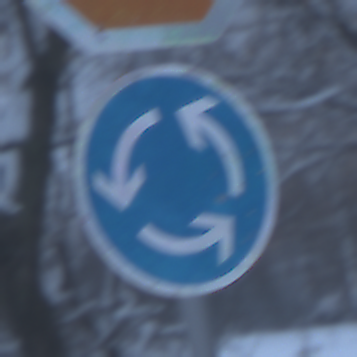
Verkehrszeichen: Kreisverkehr
Zusatzzeichen oben: Stop
Umgebung: Outdoor, Nature
Tageszeit: Midday
Wetter: Overcast
Licht: Natural
Jahreszeit: Winter
Kontrast: LowContrast